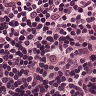
Metastatic tissue present: no